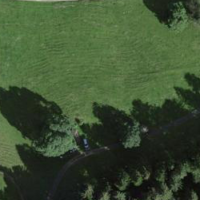
EUNIS habitat code: 44
Species observed at this site:
Sorbus aucuparia